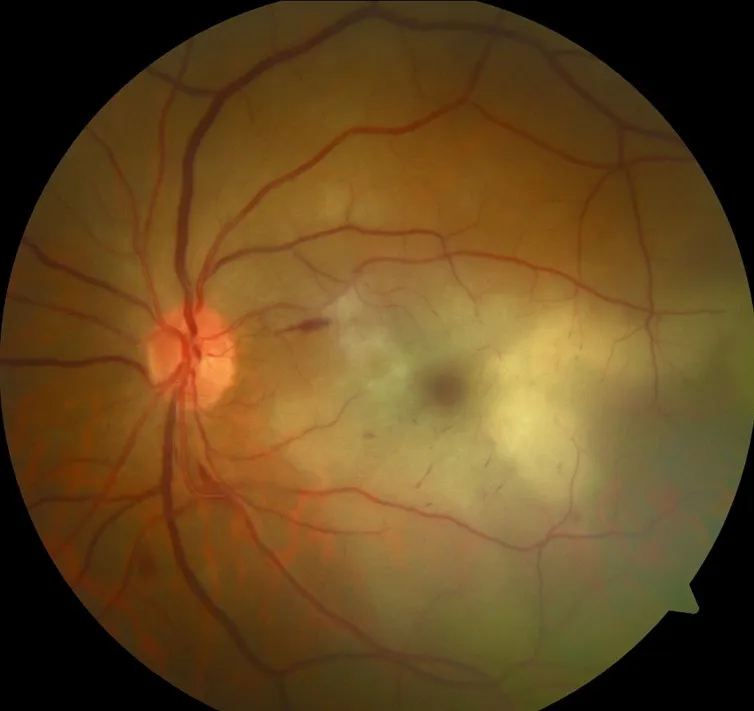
fundus-copy of the left eye showing white retinal edema of the posterior pole with a discreet red reflection of the macula.
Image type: ophthalmic_imaging (fundus_photograph)